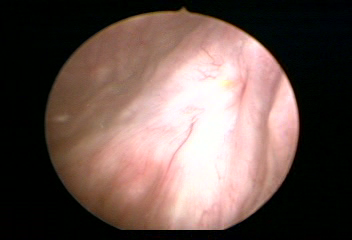
Modality: WLC
Class: Normal mucosa
Bladder cancer association: No